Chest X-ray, PA view. Patient: 22 years old, sex F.
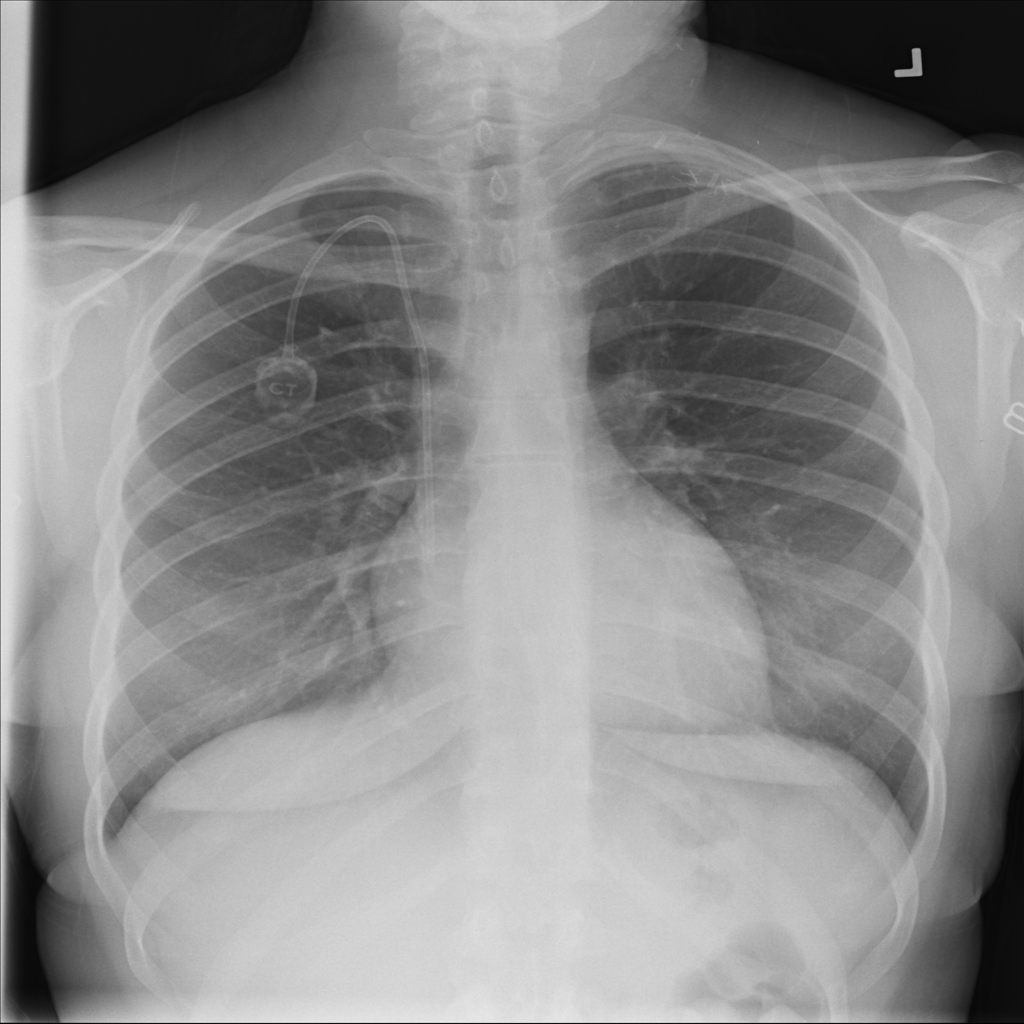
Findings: No Finding